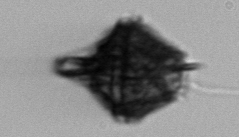
Label: Gonyaulax